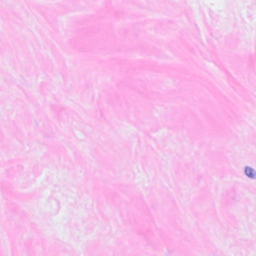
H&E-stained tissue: Breast